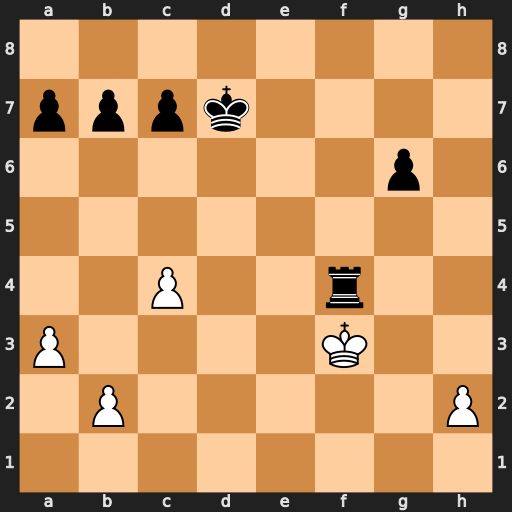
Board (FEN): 8/pppk4/6p1/8/2P2r2/P4K2/1P5P/8
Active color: w
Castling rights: -
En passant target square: -
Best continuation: Kxf4 Ke6 Kg5